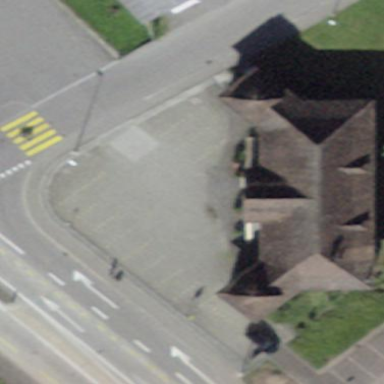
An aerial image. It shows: Retail building.